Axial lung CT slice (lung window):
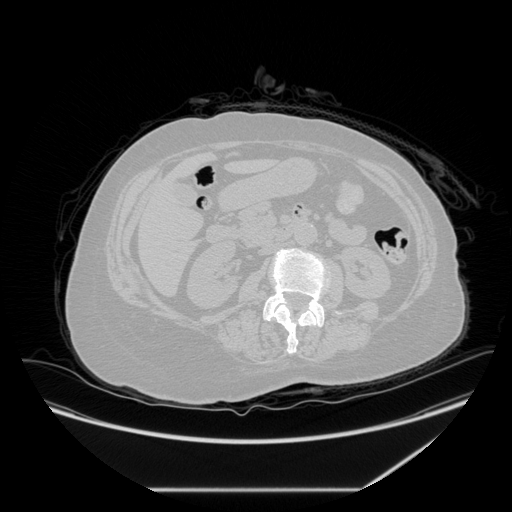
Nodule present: no